Question: Extract of ".gitignore" file
'''
/Api/bin/log4net.dll
/Web/bin/log4net.dll
/Api/bin/System.Web.Http.dll
/Api/bin/System.Net.Http.Formatting.dll
/packages
'''
When I try to commit :

Question : How to get rid of these repackage files when I try to commit (.gitignore is in root )?
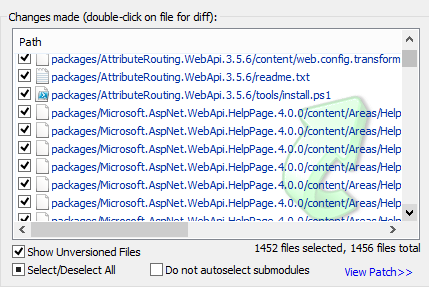
Answer: Firstly commit any outstanding code changes into your local master.
Type below commands on
Move into your local repository directory (The root where your .gitignore file resides).
'''
cd "D:\Freelance Work\My Mvc Project"
'''
'''
git rm -r --cached .
'''
This removes any changed files from the index(staging area).
'''
git add .
'''
Commit it.
'''
git commit -m ".gitignore is now working"
'''